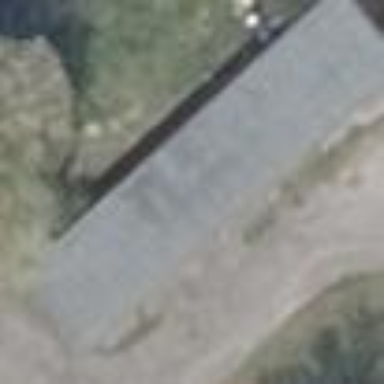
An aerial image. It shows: Group of garages.